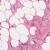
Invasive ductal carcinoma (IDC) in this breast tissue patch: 0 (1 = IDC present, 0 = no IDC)